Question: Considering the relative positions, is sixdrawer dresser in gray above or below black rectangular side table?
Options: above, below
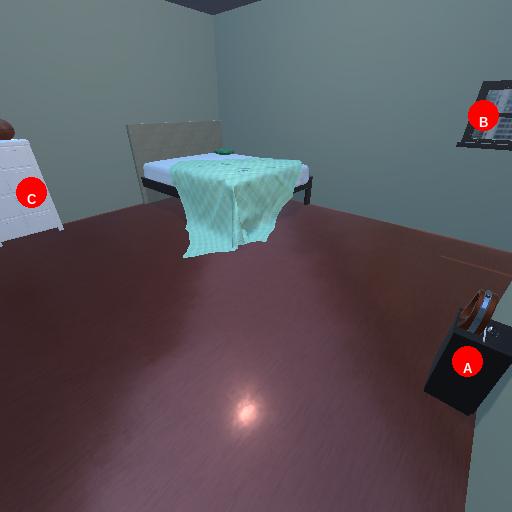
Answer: above